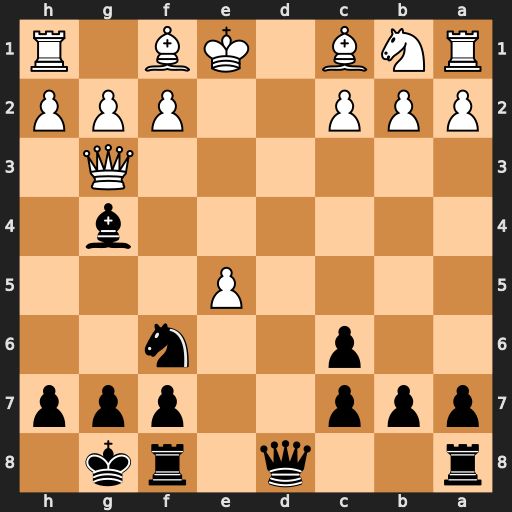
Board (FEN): r2q1rk1/ppp2ppp/2p2n2/4P3/6b1/6Q1/PPP2PPP/RNB1KB1R
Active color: b
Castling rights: KQ
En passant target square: -
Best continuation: Qd1#